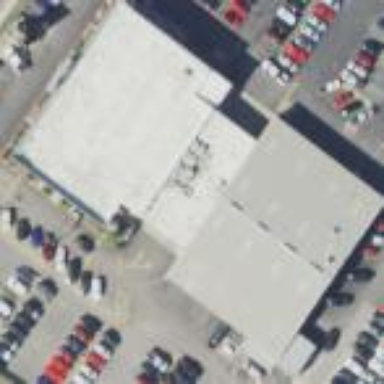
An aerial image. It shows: Building that houses car shop.